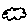
Label: cloud